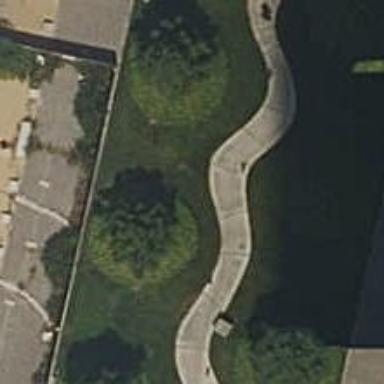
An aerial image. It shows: Semi-evergreen broadleaved tree.